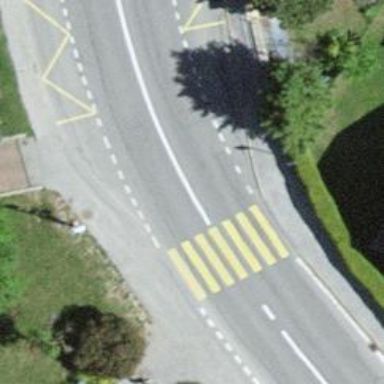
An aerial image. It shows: Zebra crossing on the road.